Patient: sex M, age 29
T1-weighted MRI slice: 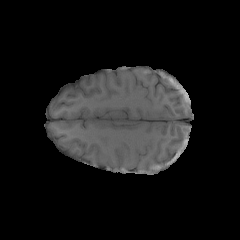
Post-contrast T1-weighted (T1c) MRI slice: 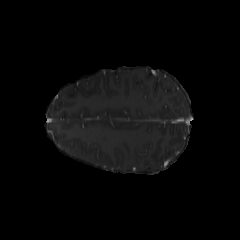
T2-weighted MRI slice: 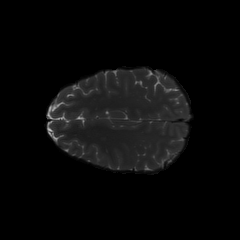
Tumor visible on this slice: no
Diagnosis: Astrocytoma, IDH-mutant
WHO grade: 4